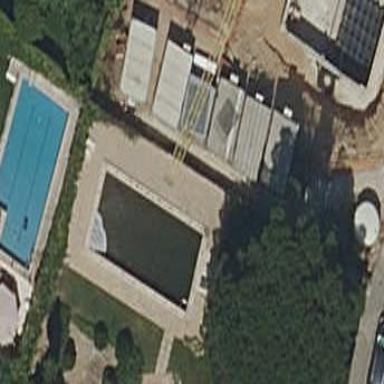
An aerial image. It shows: Swimming pool located in leisure land.